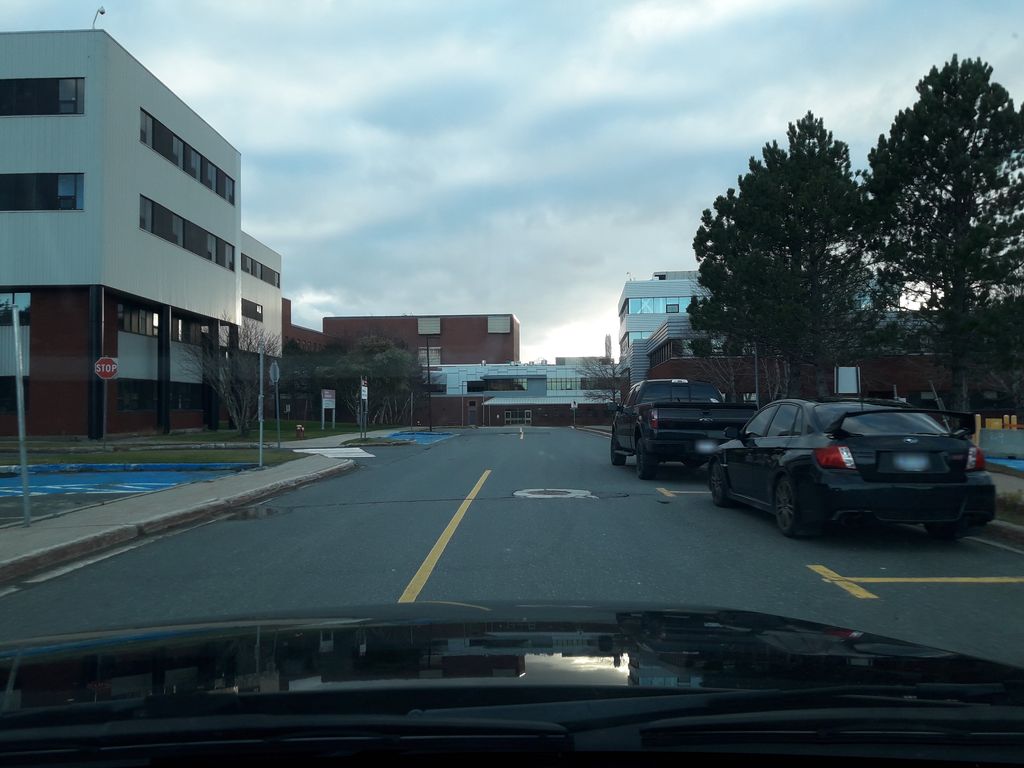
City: st_johns